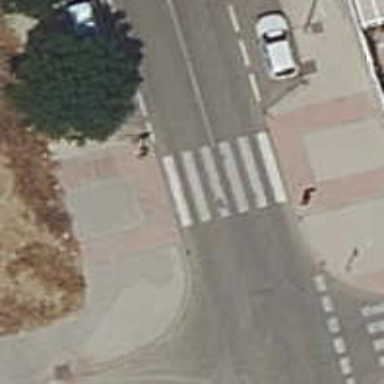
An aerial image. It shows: Zebra crossing with road island.